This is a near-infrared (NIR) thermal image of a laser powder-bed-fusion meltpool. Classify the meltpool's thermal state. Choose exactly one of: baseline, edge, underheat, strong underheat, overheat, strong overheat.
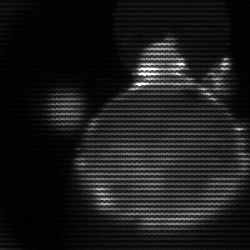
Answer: edge